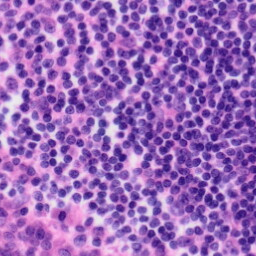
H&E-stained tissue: Tonsil